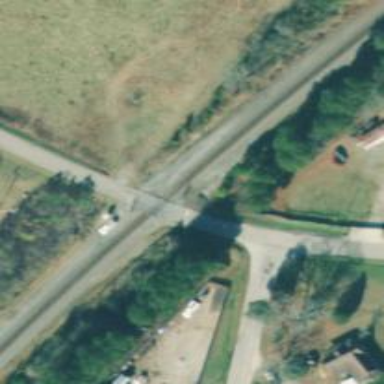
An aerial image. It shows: Level crossing with lights at the railway.